Frequency: 65000
Velocity: 0,2015
Power: 7,3
Pulse duration: 0,0000001
Pass count: 1
Magnification: 10
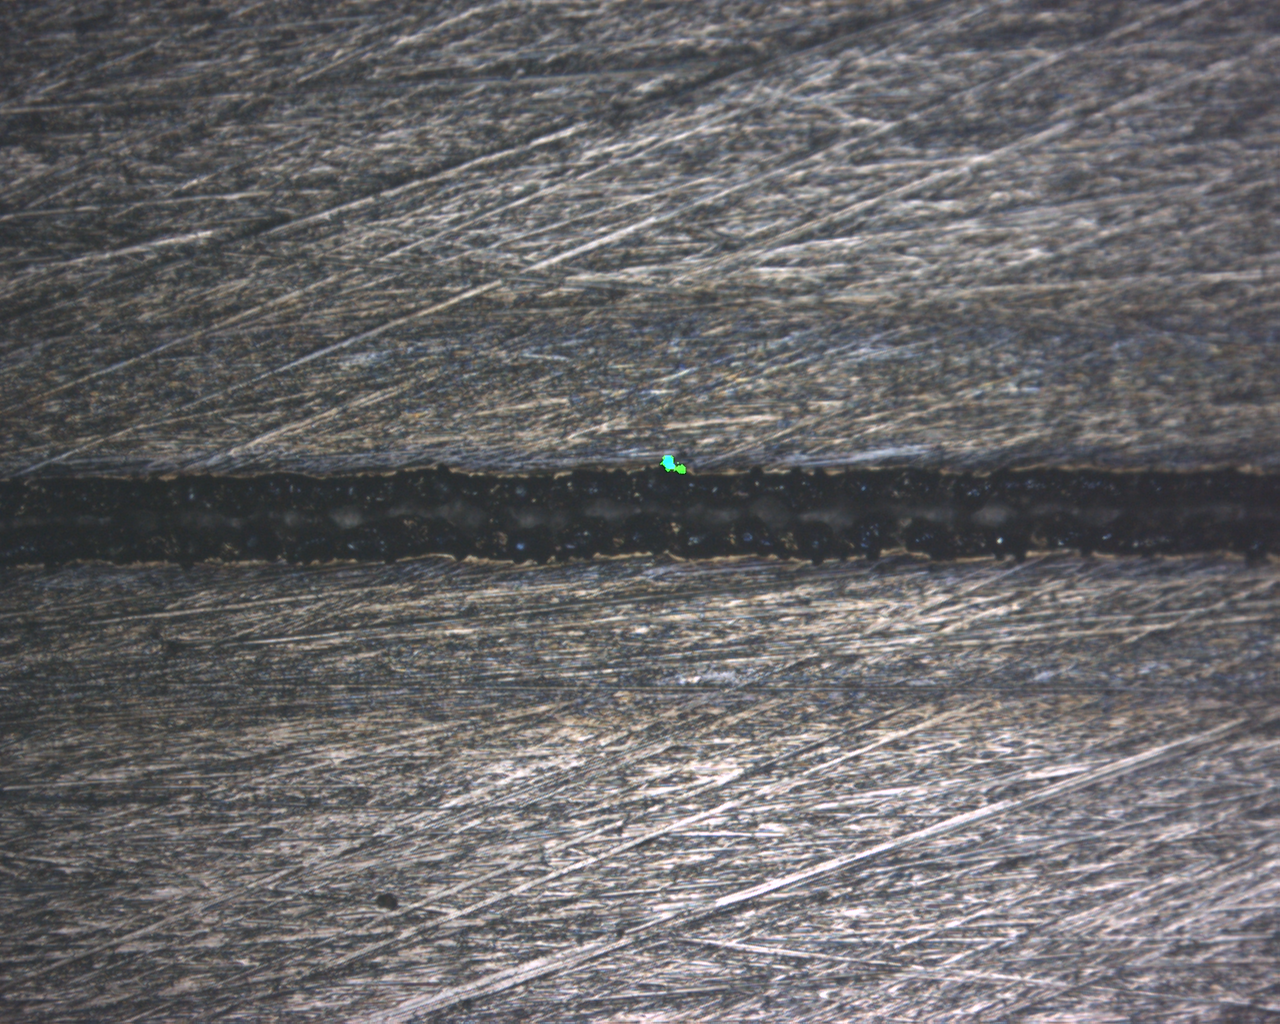
Measured width: 130.7
Other width: 45.693